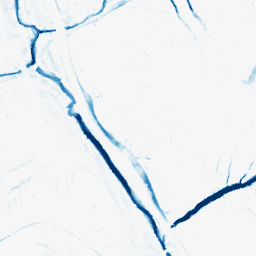
Category: morphological
Decomposition family: morphological
Decomposition parameters: operation: closing
size: 5
Upsampling method: sinc_hamming
Upsampling parameters: scale: 4
kernel_size: 16
Upsampling scale: 4